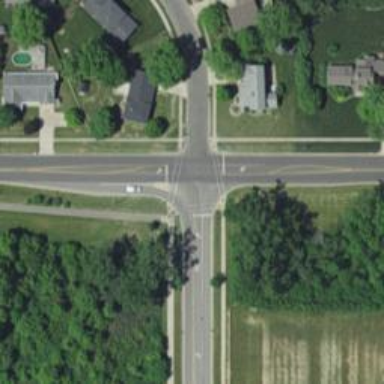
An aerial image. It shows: Crossing road.